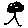
Label: tree